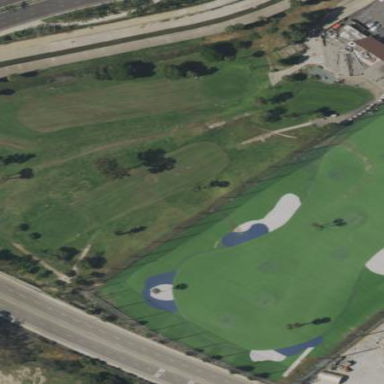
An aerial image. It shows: Rough area in golf course.